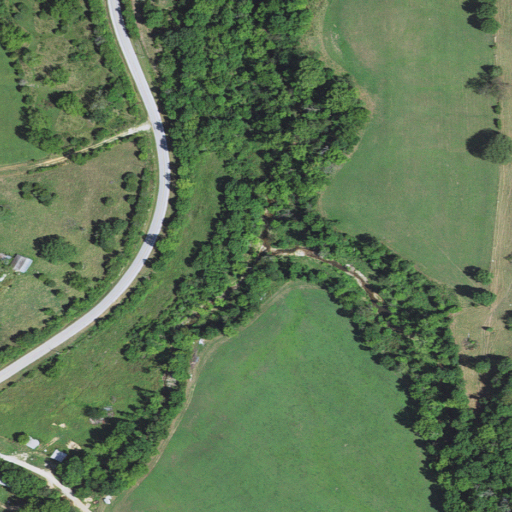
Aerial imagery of valley in Arkansas named Cook Cave Hollow containing pasture, deciduous forest, open development, shrub, grassland, low intensity development, and medium intensity development